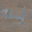
Label: 4